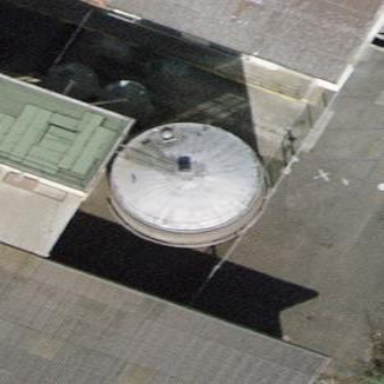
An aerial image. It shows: Industrial building.